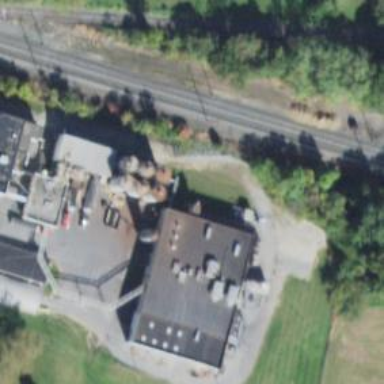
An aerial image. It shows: Manufacturing building.